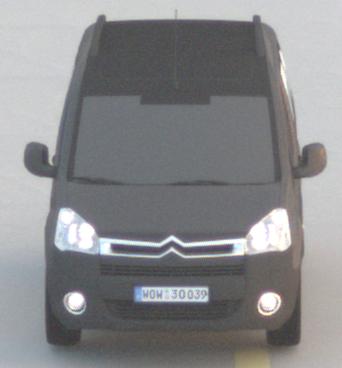
Make: Citroen
Model: Berlingo Kombi VTi 120
Detailed model: Berlingo (II) Kombi
Model produced from: 2009/12
Model produced until: 2012/03
Doors: 5
Color: gray
Road condition: dry road
Daytime: sunrise or sunset
Contrast: low contrast